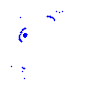
Particle: proton